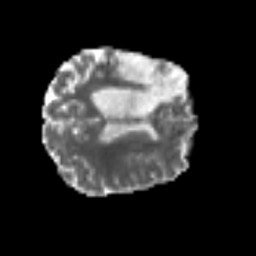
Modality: MD
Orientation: axial
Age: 50
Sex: male
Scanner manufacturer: siemens
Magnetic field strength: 3 T
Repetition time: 6.1 s
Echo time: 0.101 s